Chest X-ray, AP view. Patient: 25 years old, sex M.
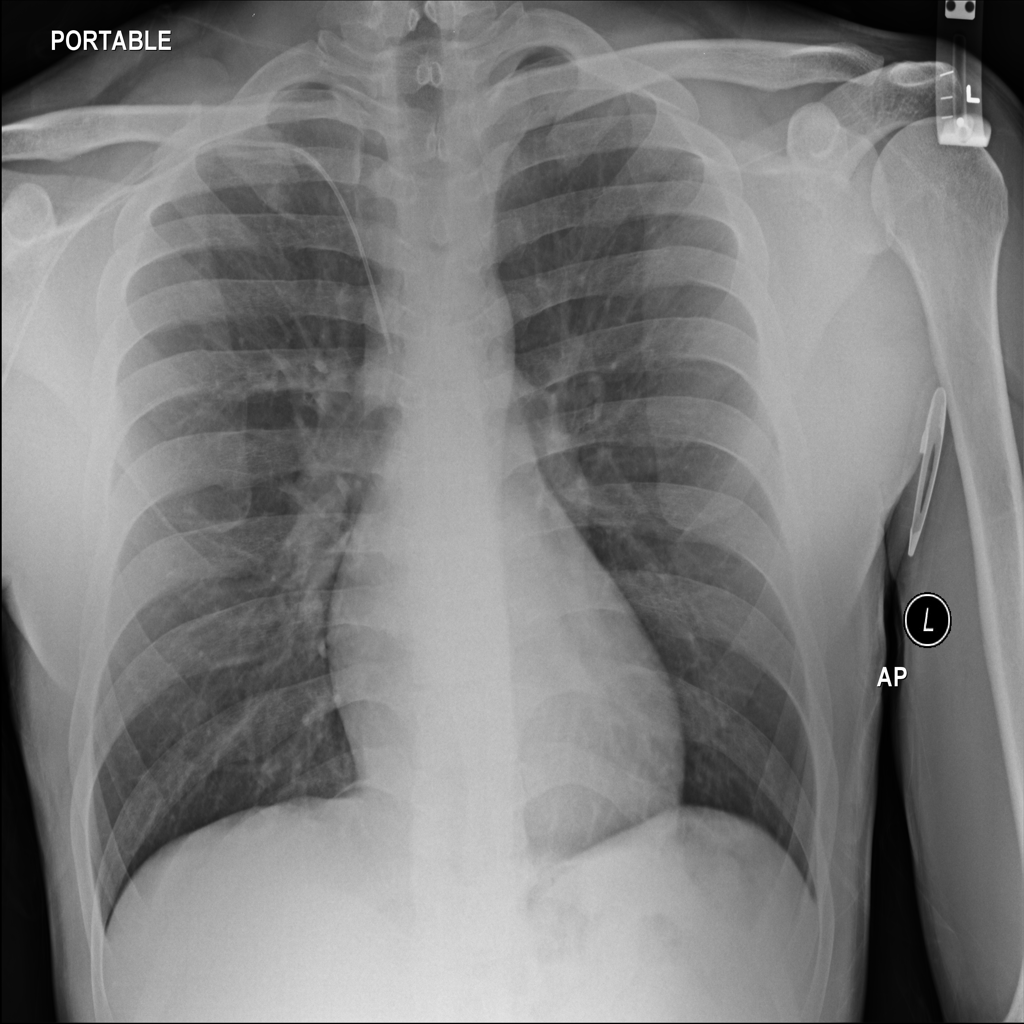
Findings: No Finding